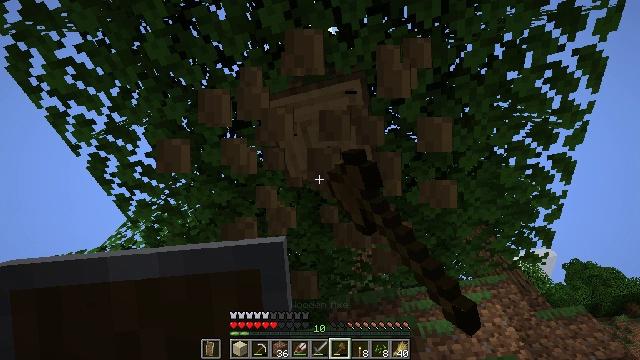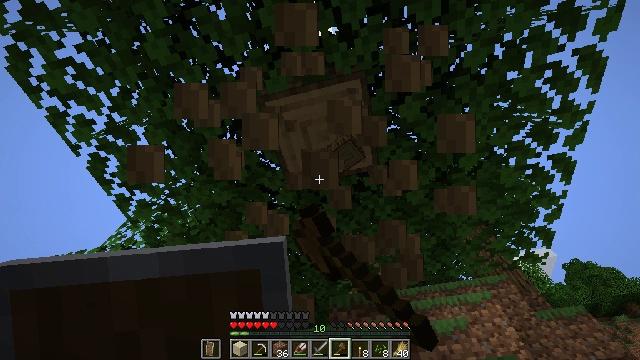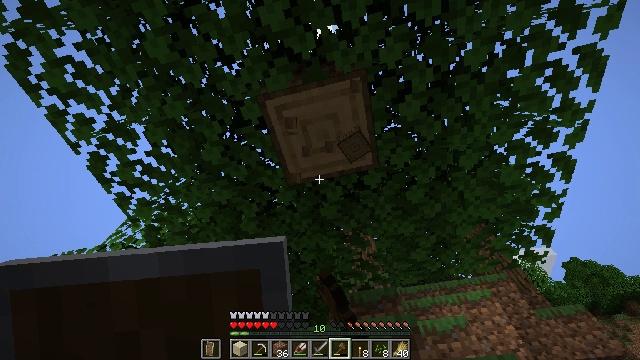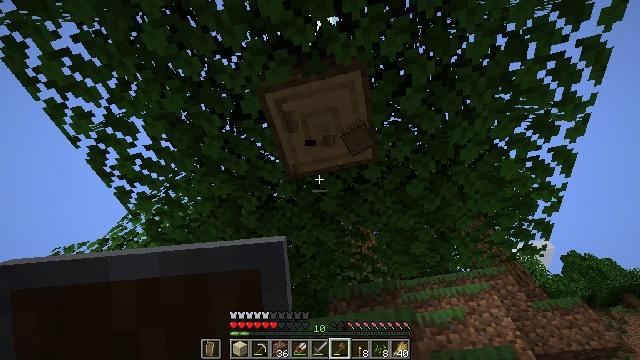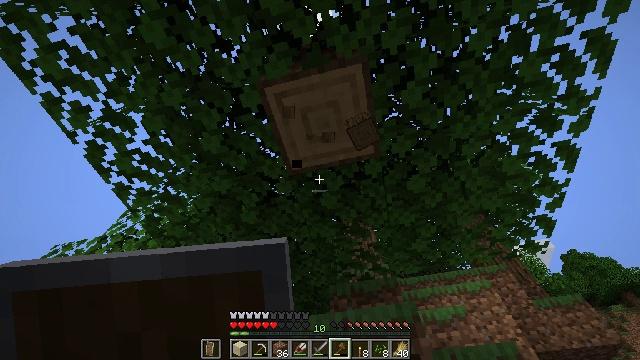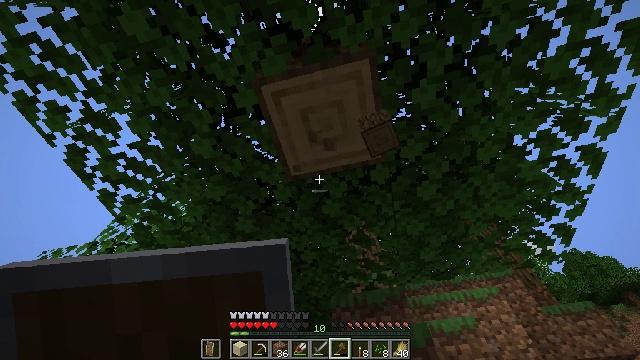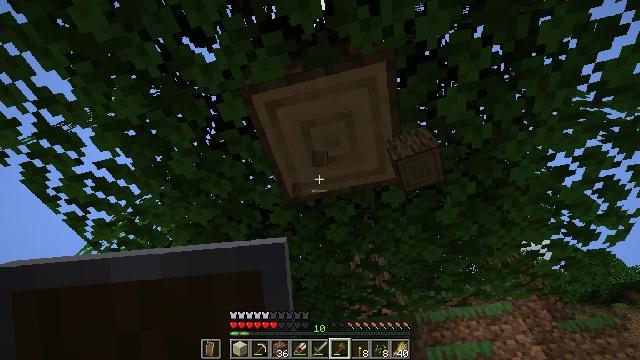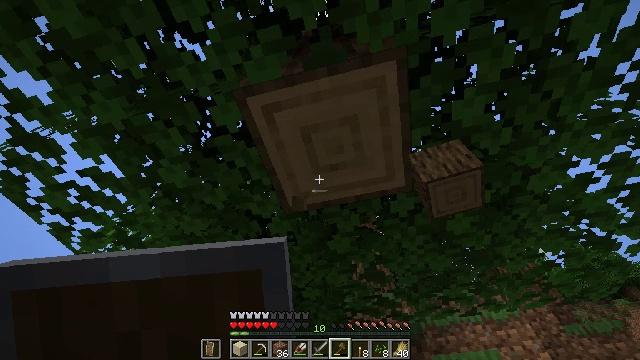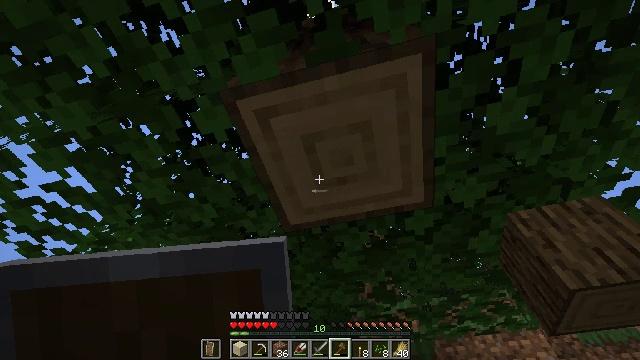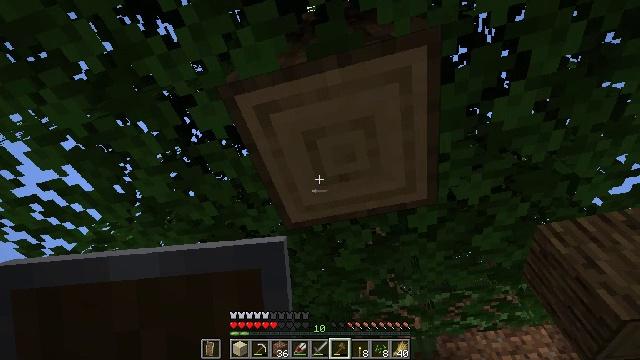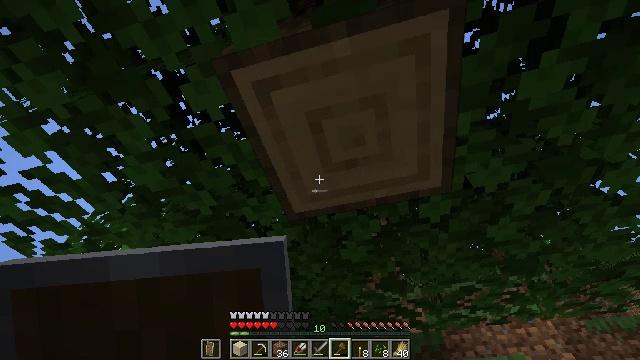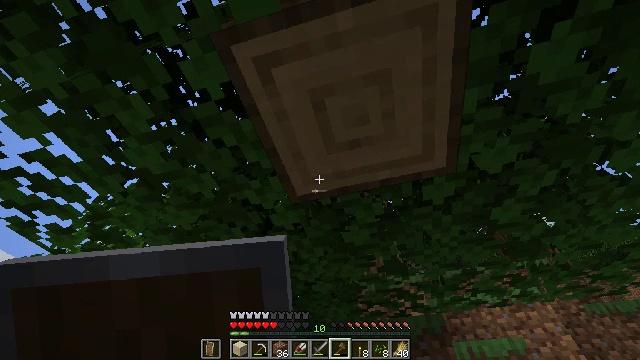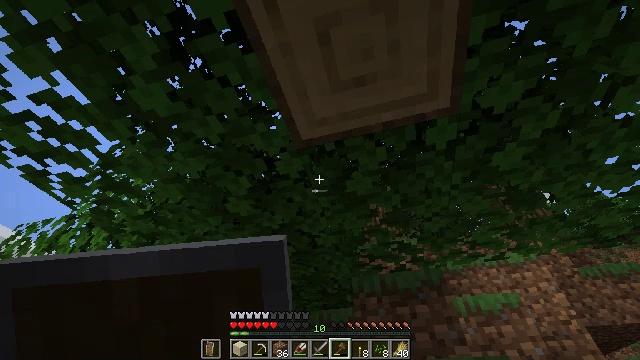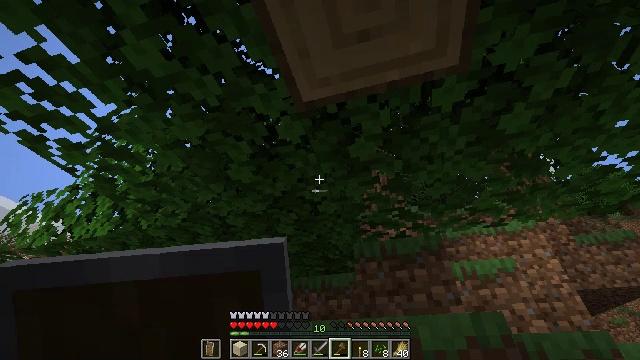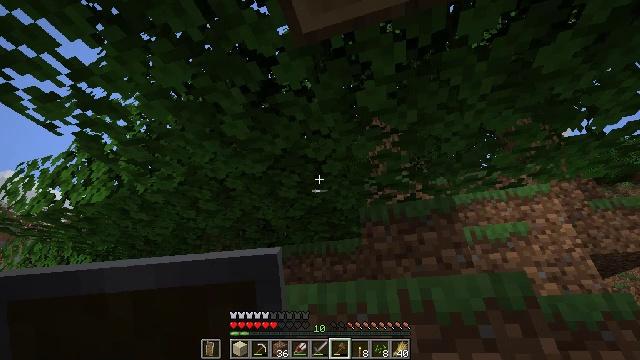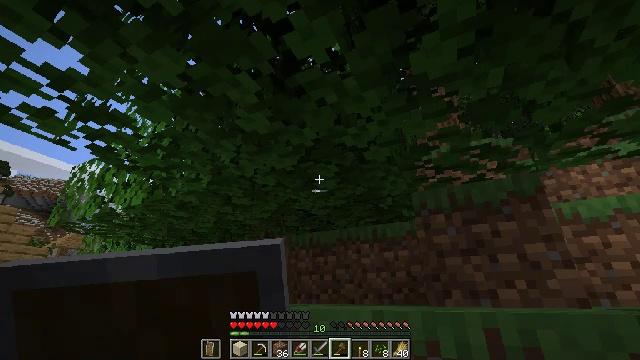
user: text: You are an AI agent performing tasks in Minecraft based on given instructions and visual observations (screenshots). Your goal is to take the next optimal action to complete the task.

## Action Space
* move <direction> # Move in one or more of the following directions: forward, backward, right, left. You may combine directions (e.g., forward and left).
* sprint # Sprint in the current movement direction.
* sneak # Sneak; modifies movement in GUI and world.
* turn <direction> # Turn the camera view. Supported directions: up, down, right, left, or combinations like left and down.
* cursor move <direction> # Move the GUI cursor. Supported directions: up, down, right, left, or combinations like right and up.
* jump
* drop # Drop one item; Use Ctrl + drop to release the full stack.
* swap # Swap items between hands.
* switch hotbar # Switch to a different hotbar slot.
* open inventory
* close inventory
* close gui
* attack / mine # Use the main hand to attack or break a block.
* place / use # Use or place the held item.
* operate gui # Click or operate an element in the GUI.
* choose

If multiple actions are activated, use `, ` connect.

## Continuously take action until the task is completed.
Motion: motion action
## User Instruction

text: Remove an oak door from the inventory.
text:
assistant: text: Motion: attack / mine
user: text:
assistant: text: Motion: attack / mine
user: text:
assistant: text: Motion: turn down
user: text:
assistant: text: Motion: move forward
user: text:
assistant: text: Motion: move forward, jump
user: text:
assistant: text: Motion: move forward, jump
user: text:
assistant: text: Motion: move forward, jump
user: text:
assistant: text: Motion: move forward, turn down, jump
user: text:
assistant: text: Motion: move forward, jump
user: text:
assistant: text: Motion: move forward, turn down, jump
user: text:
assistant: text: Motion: move forward, turn down, jump
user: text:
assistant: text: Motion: move forward, turn down, jump
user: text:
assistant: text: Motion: move forward, turn down, jump
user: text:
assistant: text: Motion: move forward, turn left and down, jump
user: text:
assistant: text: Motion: move forward, turn left and down, jump
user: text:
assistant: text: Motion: move forward, turn left and down, jump
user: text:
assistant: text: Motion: move forward, turn left and down, jump
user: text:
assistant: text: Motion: move forward, turn left and down, jump
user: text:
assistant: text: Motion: move forward, turn left and down, jump
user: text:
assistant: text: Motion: move forward, turn left and down, jump
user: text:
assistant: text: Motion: move forward, turn left and down, jump
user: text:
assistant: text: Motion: move forward, turn left and down, jump
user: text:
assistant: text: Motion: move forward, turn left and down, jump
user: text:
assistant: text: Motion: move forward, turn left and down, jump
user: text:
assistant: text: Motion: move forward, turn left and down, jump
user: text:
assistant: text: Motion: move forward, turn left and down, jump
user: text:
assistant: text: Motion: move forward, turn left and down, jump
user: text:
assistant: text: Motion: move forward, jump
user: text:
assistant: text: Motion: no_op
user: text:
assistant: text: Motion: no_op